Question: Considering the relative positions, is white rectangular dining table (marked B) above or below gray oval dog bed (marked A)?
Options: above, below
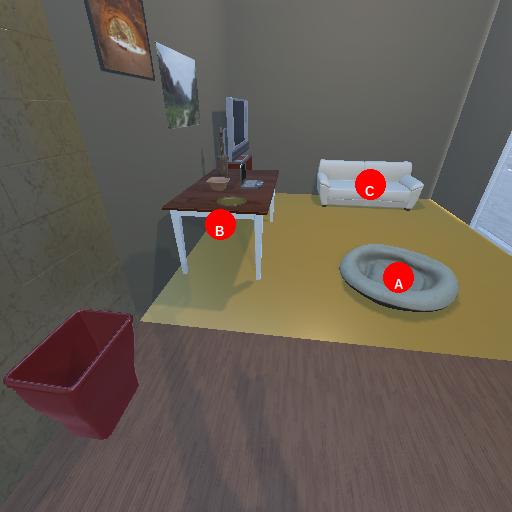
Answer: above